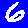
Digit: 6